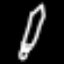
Label: pencil